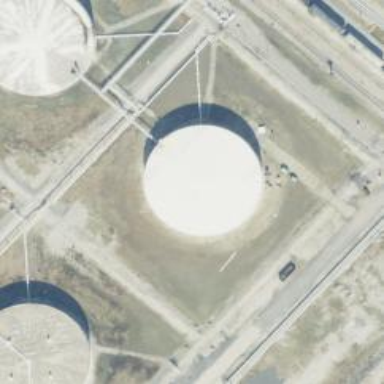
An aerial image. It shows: Storage tank created as man-made structure.